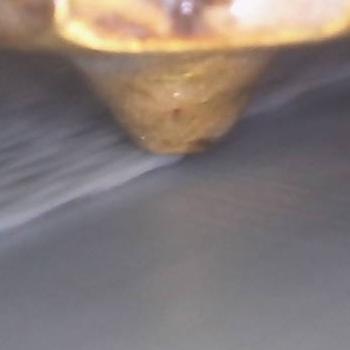
Flow rate: 37%